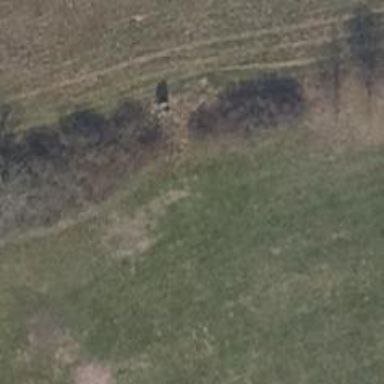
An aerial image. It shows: Hunting stand.